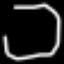
Label: octagon